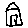
Label: house